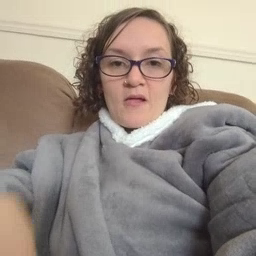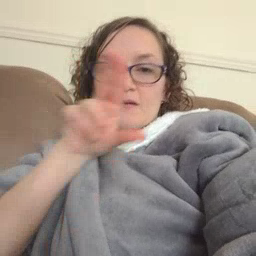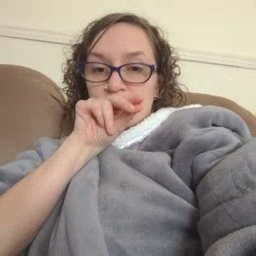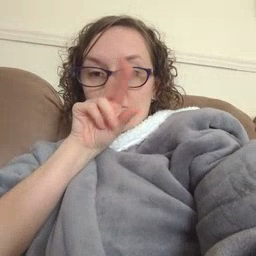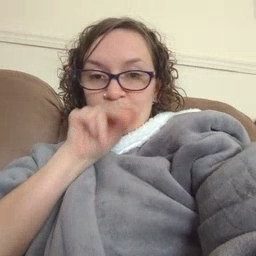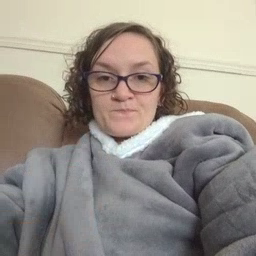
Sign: duck